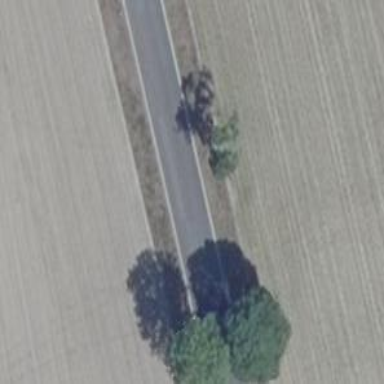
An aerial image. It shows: Deciduous tree with broadleaved leaves.